Field crop: maize
Growth stage: 2
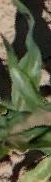
Species: maize